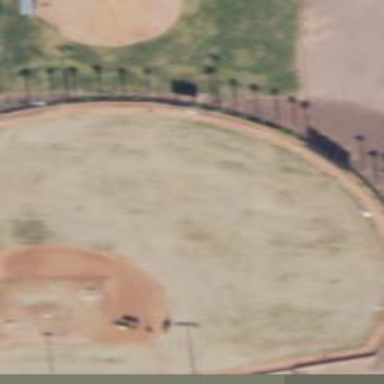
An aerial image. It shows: Baseball pitch for leisure land activities.